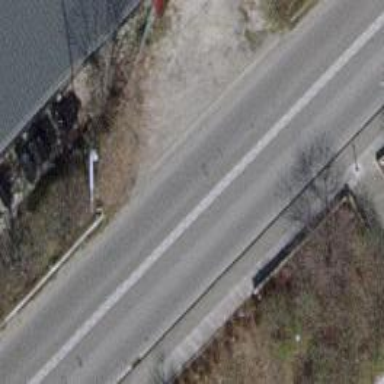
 there is sidewalk. The road also includes opposite lane busway and opposite shared busway with cycleway."